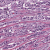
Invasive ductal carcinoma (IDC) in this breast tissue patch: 1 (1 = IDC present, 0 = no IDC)